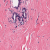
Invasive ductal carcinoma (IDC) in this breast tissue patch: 0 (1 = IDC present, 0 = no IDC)